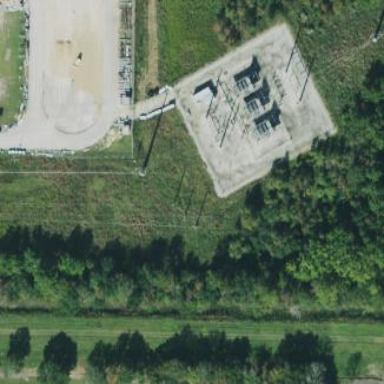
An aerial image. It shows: Outdoor power substation surrounded by fence. This substation is for compensation.